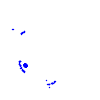
Particle: pion